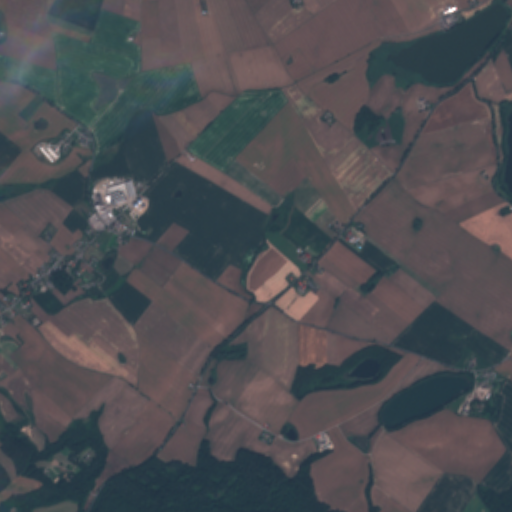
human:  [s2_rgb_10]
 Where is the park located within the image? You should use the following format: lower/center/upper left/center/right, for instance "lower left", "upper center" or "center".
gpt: The park is located in the center left of the image.
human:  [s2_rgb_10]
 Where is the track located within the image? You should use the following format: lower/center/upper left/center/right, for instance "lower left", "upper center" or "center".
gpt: The track is located in the lower right of the image.
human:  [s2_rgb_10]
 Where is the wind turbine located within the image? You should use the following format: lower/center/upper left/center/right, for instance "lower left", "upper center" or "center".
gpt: The wind turbine is located in the upper center of the image.
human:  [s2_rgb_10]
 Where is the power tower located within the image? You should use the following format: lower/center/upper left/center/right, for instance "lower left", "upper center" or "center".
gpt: There is no power tower in the image.